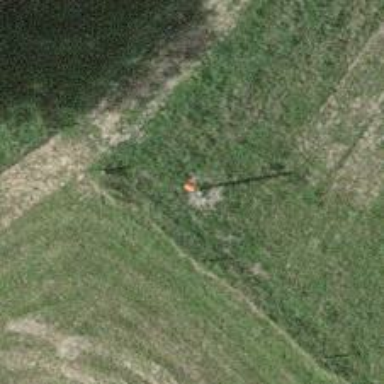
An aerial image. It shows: Pole supporting pipeline marker with roof cover.